Question: I have such scheme of tables:

My task is to get the event's description string from third table via relations, which look so:
'''
'dates'=>array(self::HAS_MANY, 'CalendarDates', '',
"on" => '"t"."CalendarDateId"="dates"."calendar_date_id"'),
'events'=>array(self::HAS_MANY, 'CalendarDayEvents', '',
"on" => '"dates"."list_events" = "events"."date_id"')
'''
So, I consider, that getting 'dates'from first relation
'''
$UserCalendar = CalendarsUsers::model()->
with(array('dates','events'))->
find('user_id =:user_id', array(':user_id'=> $userId));
'''
I would get the such scheme
'''
Date as Dates
'''
and list of events fron third table, which is linked to every 'Date'
But using the relation, which is presented above, I'm getting "parallel" relation, where dates and events are "parallel", so I can't write code like this:
'''
<?php foreach ($calendar->dates as $day): ?>
<b>Date:</b> <?php echo($day->date_event); ?> <br>
<i>Event:</i>
<?php foreach ($day as $event): ?>
<?php echo($event->event_description); ?>
<?php endforeach; ?>
<br/>
<?php endforeach; ?>
'''
which returns me error as expected.
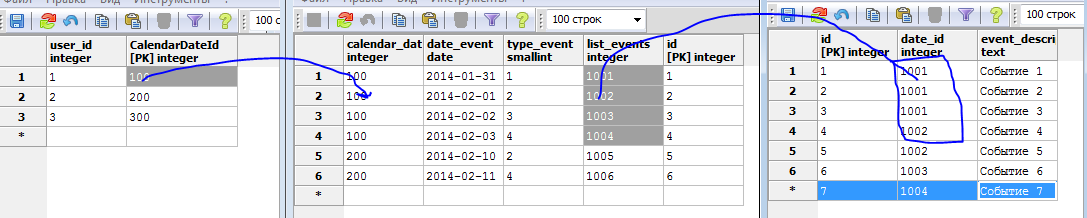
Answer: As a suggestion try the following modification.
As I do not know your accurate tables name, I call them 'first', 'second' and 'third' relatively.
In your 'first' model, put the following relation:
'''
'second' => array(self::HAS_MANY, 'SECOND_TABLE_MODEL', 'FIRST_TABLE_KEY_WHICH_IS_RELATED_TO_SECOND')
'''
In your 'second' model, put the following relation:
'''
'third' => array(self::HAS_MANY, 'THIRD_TABLE_MODEL', 'SECOND_TABLE_KEY_WHICH_IS_RELATED_TO_THIRD')
'''
now, let's skip the 'third' table relations. I consider you only want to access the 'description' in 'third' table.
Then, if you do like bellow:
'''
$firstRecords=First::model()->findAll();
'''
You have all records from your 'First' table. You do not need to use 'with' here. to access the 'second' table data, which is related to 'first' table you can do like below:
'''
foreach($firstRecords as $fr){
//$fr->second->ATTRIBUTE_NAME
}
'''
Finally, if you want to access the 'description' from 'third' table you can do like bellow:
'''
foreach($firstRecords as $fr){
$second=$first->second;
foreach($second->third as $st){
//$st->description
}
}
'''
I hope it help